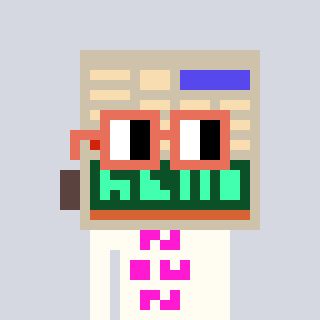
a pixel art character with square orange glasses, a calculator-shaped head and a grayscale-colored body on a cool background